Interaction volume radius: 5 \u00c5
Interaction volume height: 10 \u00c5
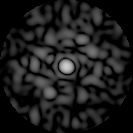
Disorder parameter: 0.835